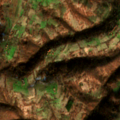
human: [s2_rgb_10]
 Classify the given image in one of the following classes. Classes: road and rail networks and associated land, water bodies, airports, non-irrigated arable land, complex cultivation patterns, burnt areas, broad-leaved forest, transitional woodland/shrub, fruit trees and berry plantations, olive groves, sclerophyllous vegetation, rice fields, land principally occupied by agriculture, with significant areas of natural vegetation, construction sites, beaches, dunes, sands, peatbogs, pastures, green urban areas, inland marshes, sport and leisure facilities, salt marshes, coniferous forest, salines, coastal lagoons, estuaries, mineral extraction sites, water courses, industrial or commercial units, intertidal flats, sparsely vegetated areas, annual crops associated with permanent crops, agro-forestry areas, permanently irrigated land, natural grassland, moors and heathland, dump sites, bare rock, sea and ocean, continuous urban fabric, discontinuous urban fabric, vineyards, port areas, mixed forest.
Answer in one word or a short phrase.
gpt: pastures, complex cultivation patterns, land principally occupied by agriculture, with significant areas of natural vegetation, broad-leaved forest